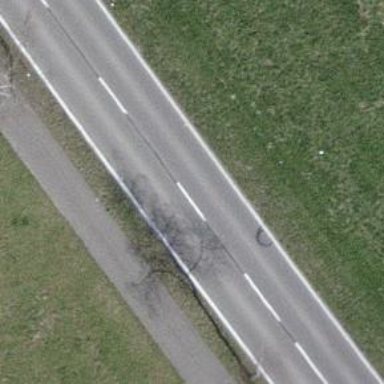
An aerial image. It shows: Avenue of trees.